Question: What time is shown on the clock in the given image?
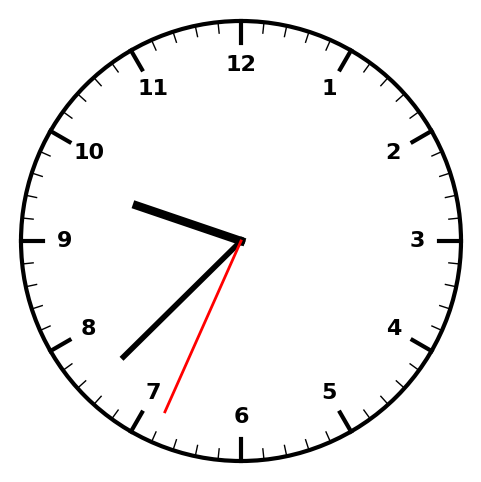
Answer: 09:37:34